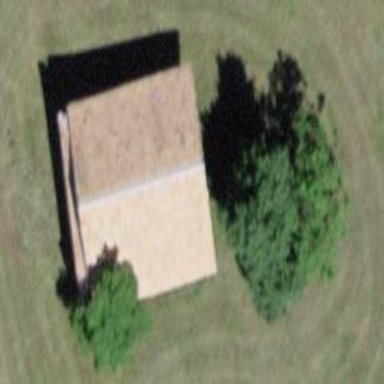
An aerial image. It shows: Barn.